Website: lowes
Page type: payment
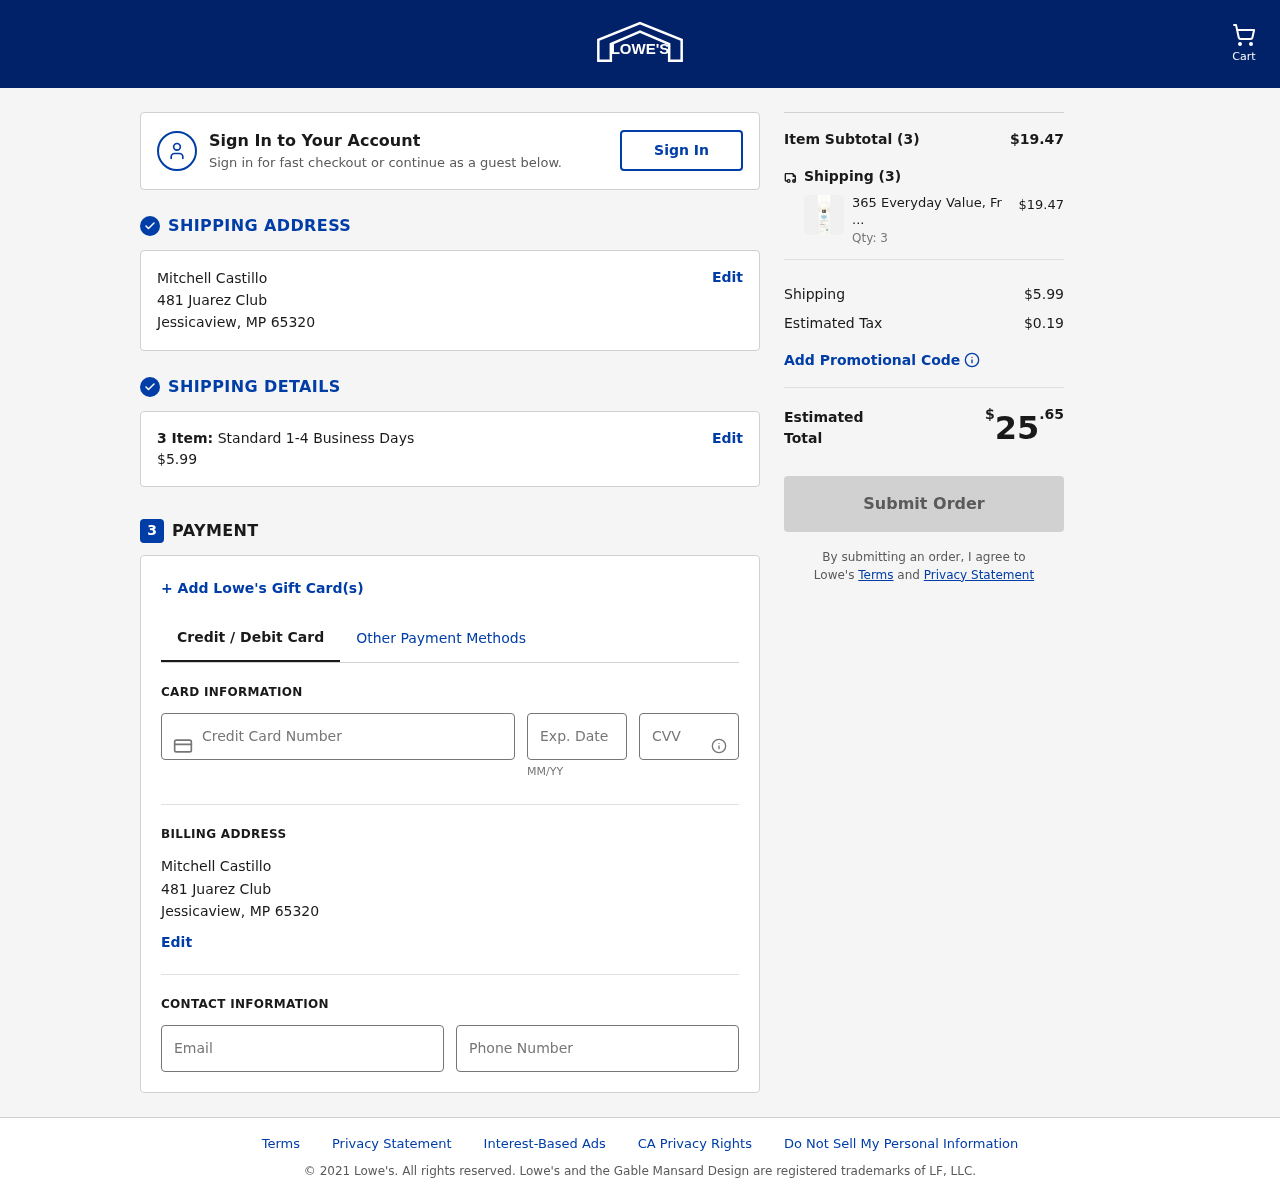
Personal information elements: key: PII_CARD_CVV
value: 596
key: PII_CARD_EXPIRY
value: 04/29
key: PII_CARD_NUMBER
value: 2255 4382 9779 9116
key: PII_CITY
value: Jessicaview
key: PII_EMAIL
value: mitchell.castillo@yahoo.com
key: PII_FULLNAME
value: Mitchell Castillo
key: PII_PHONE
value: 8177811026
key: PII_POSTCODE
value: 65320
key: PII_STATE_ABBR
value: MP
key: PII_STREET
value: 481 Juarez Club
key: PII_FULLNAME2
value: Mitchell Castillo
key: PII_STREET2
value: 481 Juarez Club
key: PII_CITY2
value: Jessicaview
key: PII_STATE_ABBR2
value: MP
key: PII_POSTCODE2
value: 65320
Product elements: key: PRODUCT1_NAME
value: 365 Everyday Value, Fragrance Free Shampoo, 16 fl oz
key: PRODUCT1_PRICE
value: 6.49
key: PRODUCT1_QUANTITY
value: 3
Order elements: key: ORDER_NUM_ITEMS
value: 3
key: ORDER_SHIPPING_COST
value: $5.99
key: ORDER_NUM_ITEMS2
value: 3
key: ORDER_SUBTOTAL
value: $19.47
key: ORDER_NUM_ITEMS3
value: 3
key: ORDER_SHIPPING_COST2
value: $5.99
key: ORDER_TAX
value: $0.19
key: ORDER_TOTAL
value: $25.65